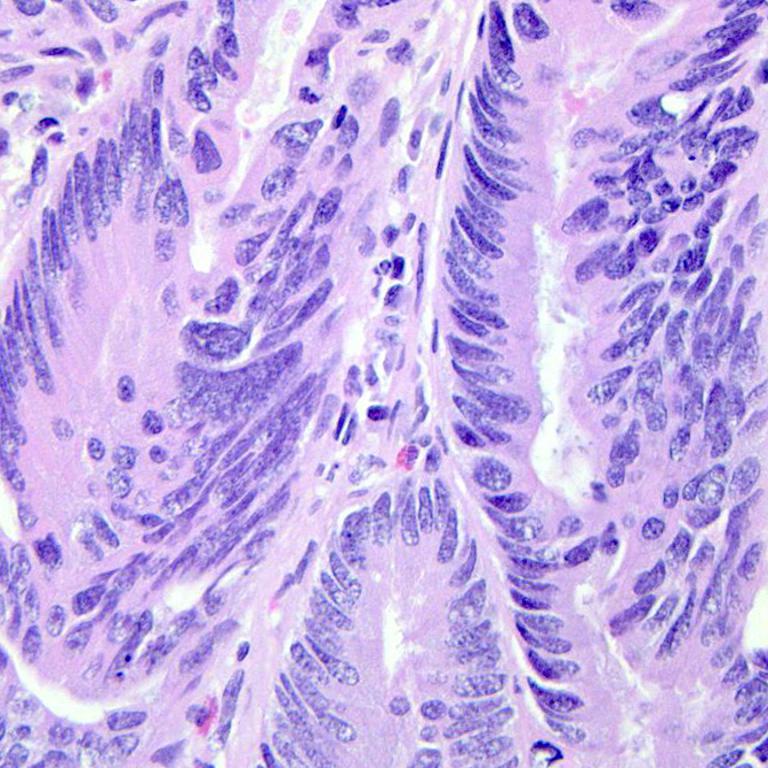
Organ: colon
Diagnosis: adenocarcinomas